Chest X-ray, AP view. Patient: 71 years old, sex M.
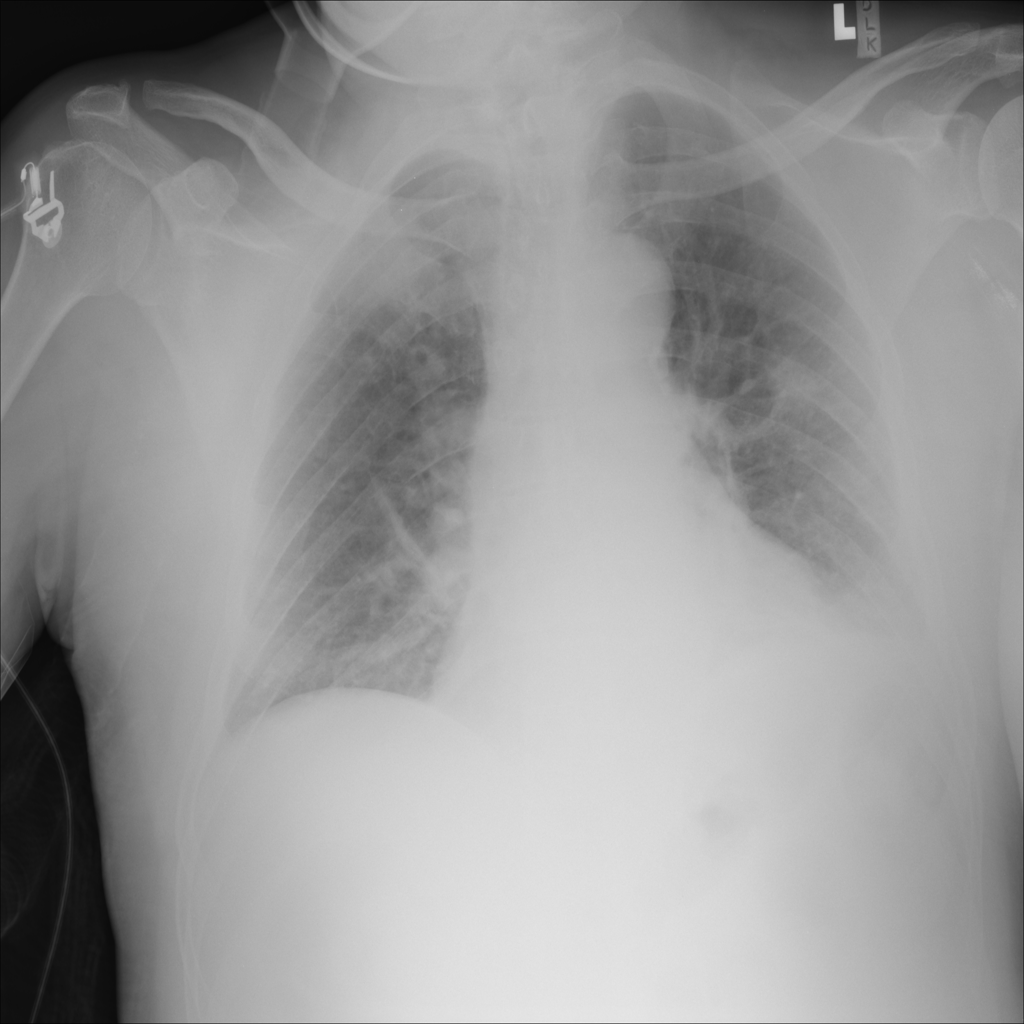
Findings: No Finding